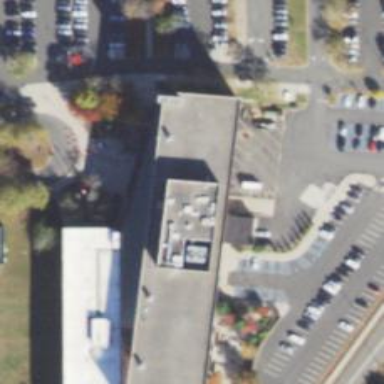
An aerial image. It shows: Government office related to transportation.